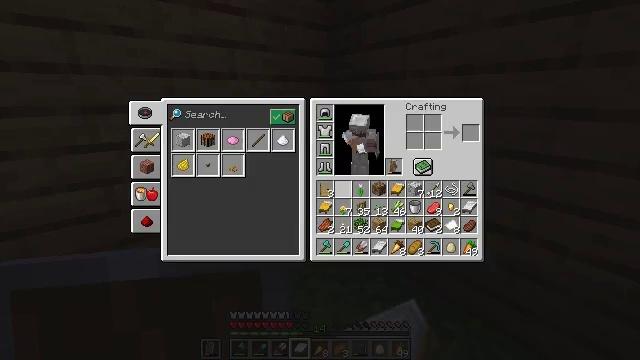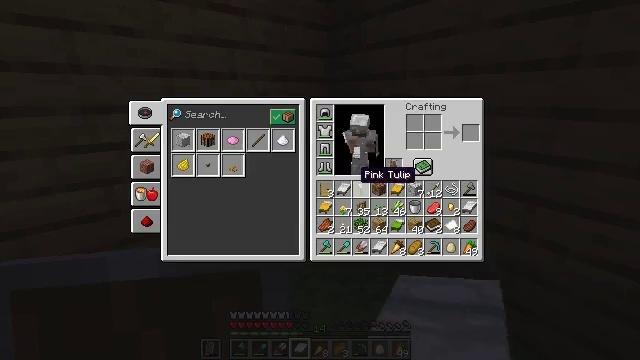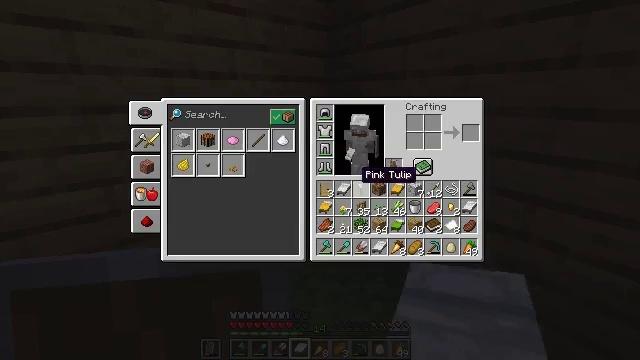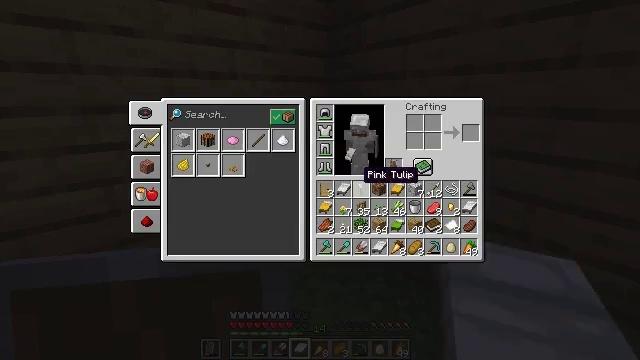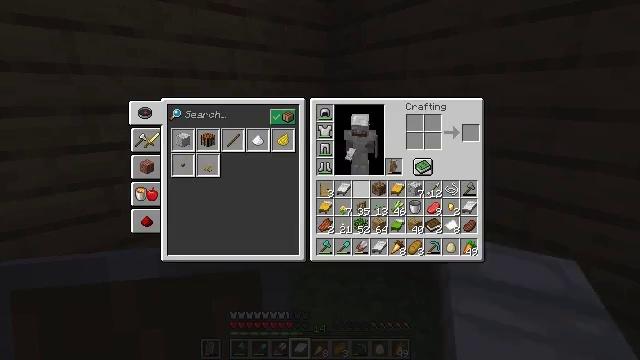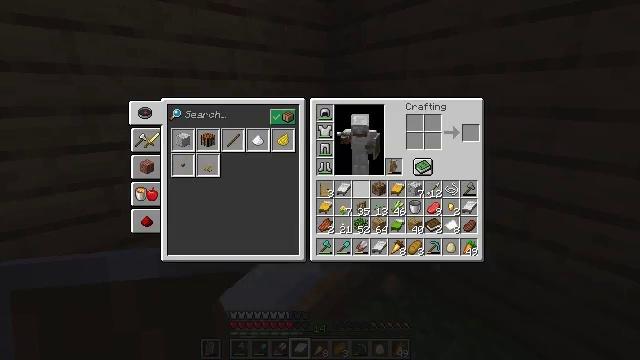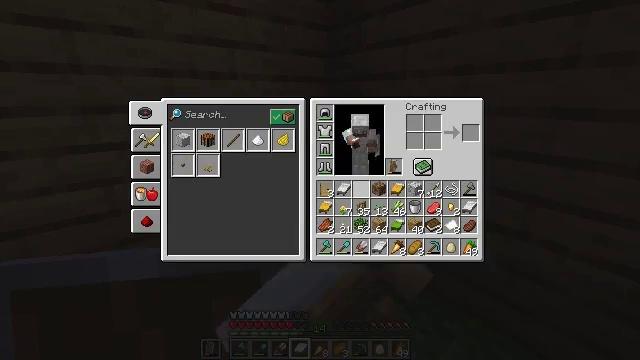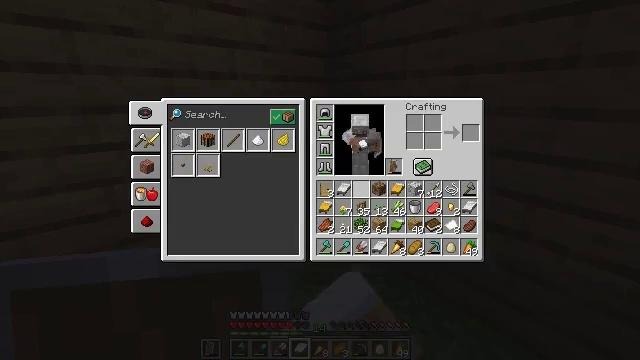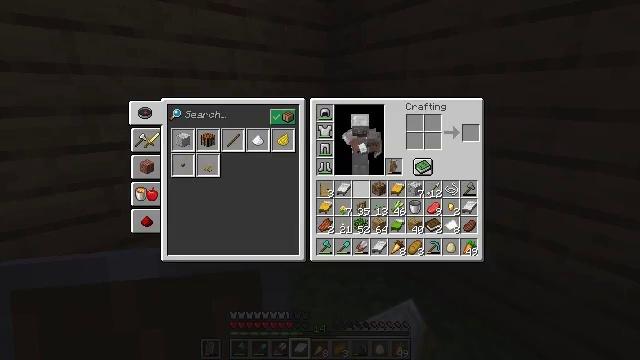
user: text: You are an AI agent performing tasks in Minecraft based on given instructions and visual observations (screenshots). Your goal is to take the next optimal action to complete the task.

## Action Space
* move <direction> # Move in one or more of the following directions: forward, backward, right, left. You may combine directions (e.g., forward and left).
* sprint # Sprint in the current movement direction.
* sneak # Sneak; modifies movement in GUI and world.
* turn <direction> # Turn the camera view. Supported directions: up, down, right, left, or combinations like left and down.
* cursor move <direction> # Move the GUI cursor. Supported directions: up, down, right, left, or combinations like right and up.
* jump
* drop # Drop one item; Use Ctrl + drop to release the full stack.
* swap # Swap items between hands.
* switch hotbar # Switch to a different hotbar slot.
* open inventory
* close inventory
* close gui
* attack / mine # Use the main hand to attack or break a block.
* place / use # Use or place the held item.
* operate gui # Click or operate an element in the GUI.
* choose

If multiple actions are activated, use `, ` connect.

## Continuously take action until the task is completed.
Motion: motion action
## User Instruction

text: Remove a pink tulip from the inventory.
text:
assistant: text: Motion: sprint, open gui
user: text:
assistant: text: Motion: sprint
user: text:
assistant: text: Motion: sprint
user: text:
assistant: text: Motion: sprint, drop
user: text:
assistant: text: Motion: sprint, drop
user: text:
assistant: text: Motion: sprint, drop
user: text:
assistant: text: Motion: sprint
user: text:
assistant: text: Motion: sprint
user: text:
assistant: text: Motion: sprint